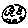
Label: moon